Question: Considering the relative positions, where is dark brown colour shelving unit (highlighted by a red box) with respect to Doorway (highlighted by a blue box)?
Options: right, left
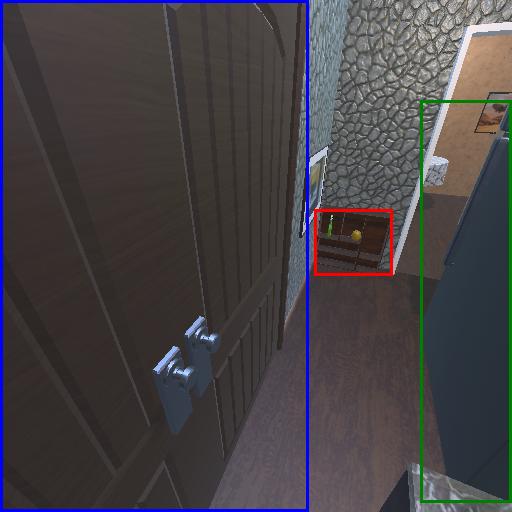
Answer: right